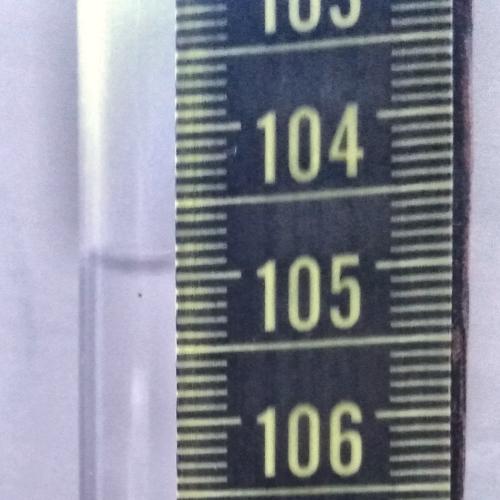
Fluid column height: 104.9 cm